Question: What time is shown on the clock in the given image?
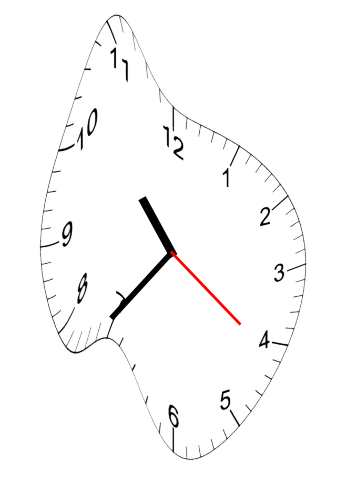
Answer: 10:36:21